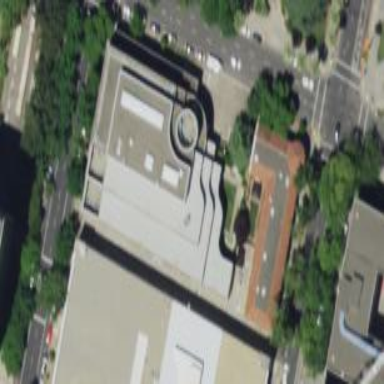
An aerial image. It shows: Public building used as library.